Question: I want to add a pause button and if possible a remove button in the notifications.
Like this:

How can I do this?
This is my Code for the notification:
'''
notificationManager =
(NotificationManager) getSystemService(Context.NOTIFICATION_SERVICE);
context = getApplicationContext();
builder = new NotificationCompat.Builder(context)
.setContentTitle("Go!")
.setContentText("Timer set to " + waitingtime/1000 + " seconds")
.setTicker("Started!")
.setWhen(System.currentTimeMillis())
.setDefaults(Notification.DEFAULT_SOUND)
.setAutoCancel(false)
.setOngoing(true)
.setSmallIcon(R.drawable.notlogosmall);
'''
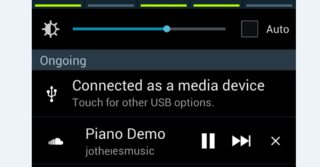
Answer: You will need to add a custom view, it is like how you show views on a home screen widget:
Look at this method on the Notification Builder
<URL>
Pass it your RemoteView with the two buttons you want in the layout.
small example:
'''
RemoteViews remoteViews = new RemoteViews(getPackageName(), R.layout.custom_notification);
NotificationCompat.Builder builder = new NotificationCompat.Builder(this)
.setSmallIcon(R.drawable.ic_launcher)
.setContent(remoteViews);
'''